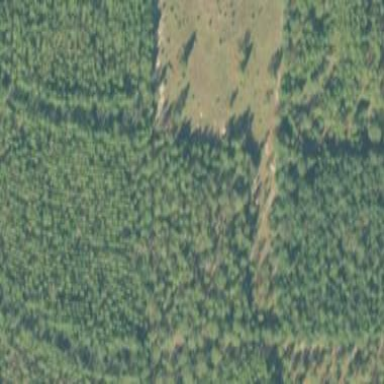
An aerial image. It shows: Woodland with needle-leaved trees.